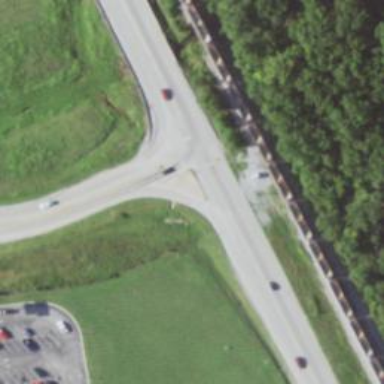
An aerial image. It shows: Trunk link highway.